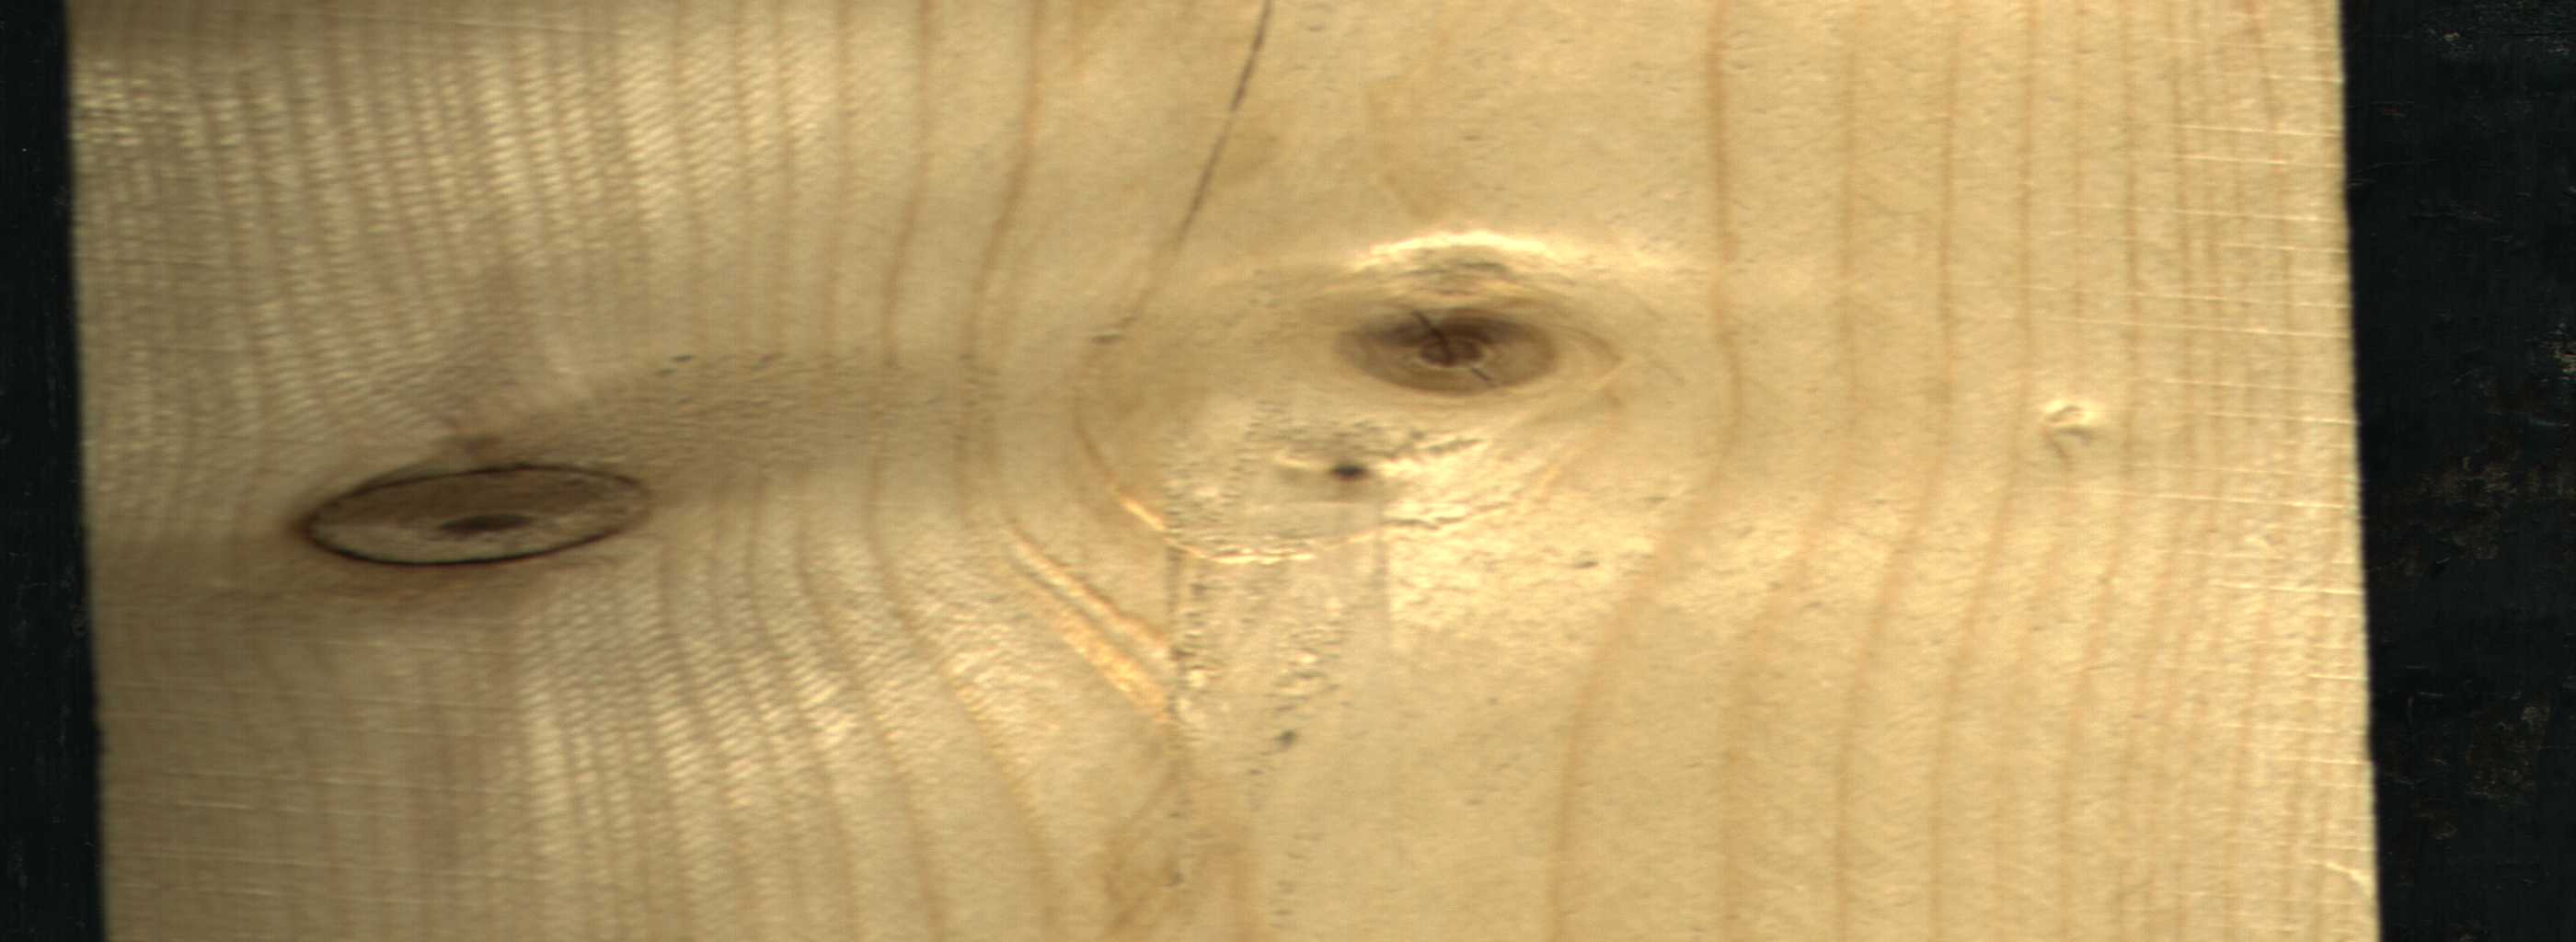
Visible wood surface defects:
knot_with_crack
Dead_Knot
Dead_Knot